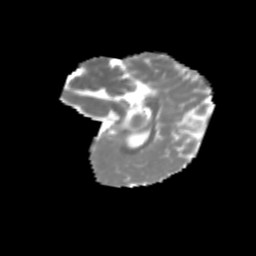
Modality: MD
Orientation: sagittal
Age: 6
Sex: male
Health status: healthy